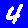
Digit: 4